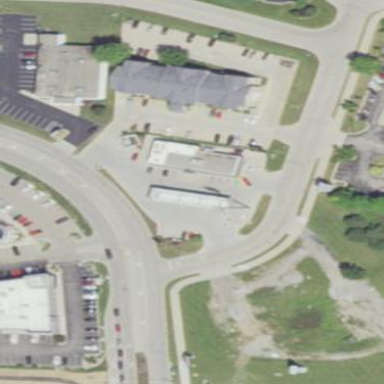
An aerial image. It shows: Fuel station.